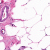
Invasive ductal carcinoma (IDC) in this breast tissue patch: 0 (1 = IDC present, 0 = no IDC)